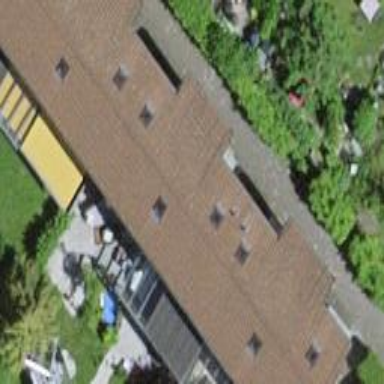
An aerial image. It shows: Terrace building.